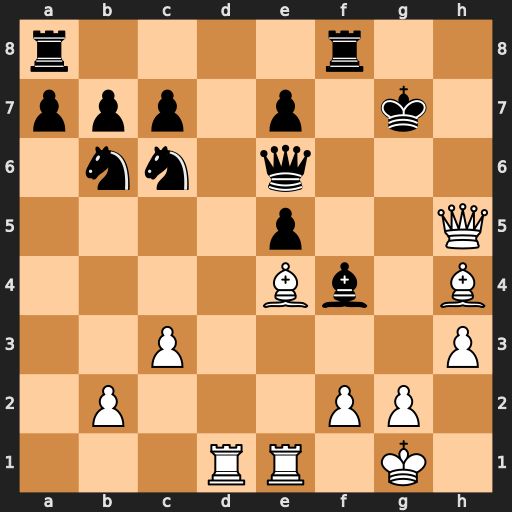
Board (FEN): r4r2/ppp1p1k1/1nn1q3/4p2Q/4Bb1B/2P4P/1P3PP1/3RR1K1
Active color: w
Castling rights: -
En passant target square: -
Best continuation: Qh7#